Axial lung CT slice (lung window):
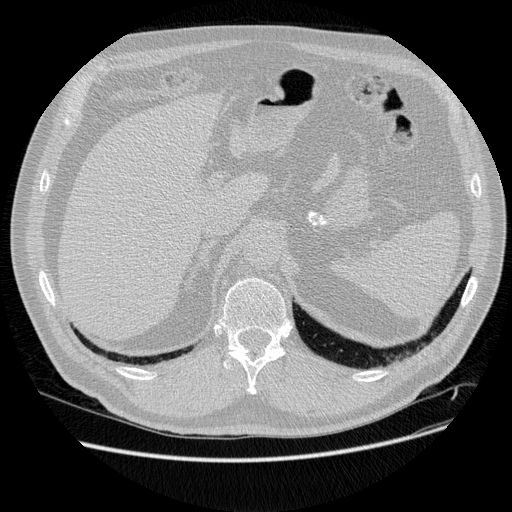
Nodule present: no